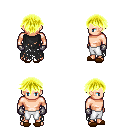
a pixel art fantasy rpg character, male body template, human, light skin, black tattered cape, white pants, gold short bangs hairstyle, metal gloves, brown slippers, four views (front, back, left, right), 2x2 character sprite sheet, small pixel art, hard edges, no anti-aliasing